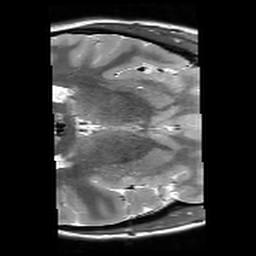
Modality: T2starw
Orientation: axial
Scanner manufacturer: siemens
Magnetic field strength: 3 T
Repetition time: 9.86 s
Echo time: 0.05 s